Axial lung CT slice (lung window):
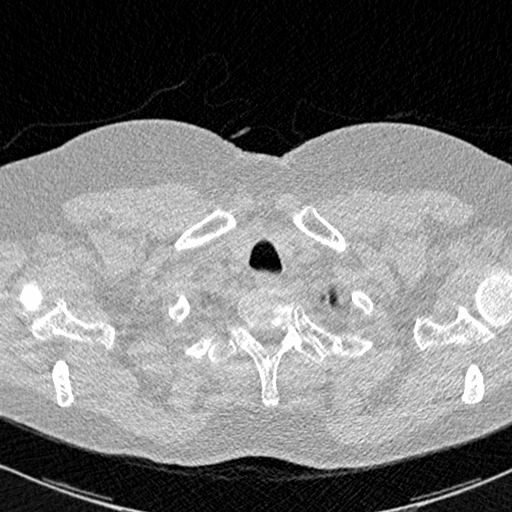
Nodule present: no